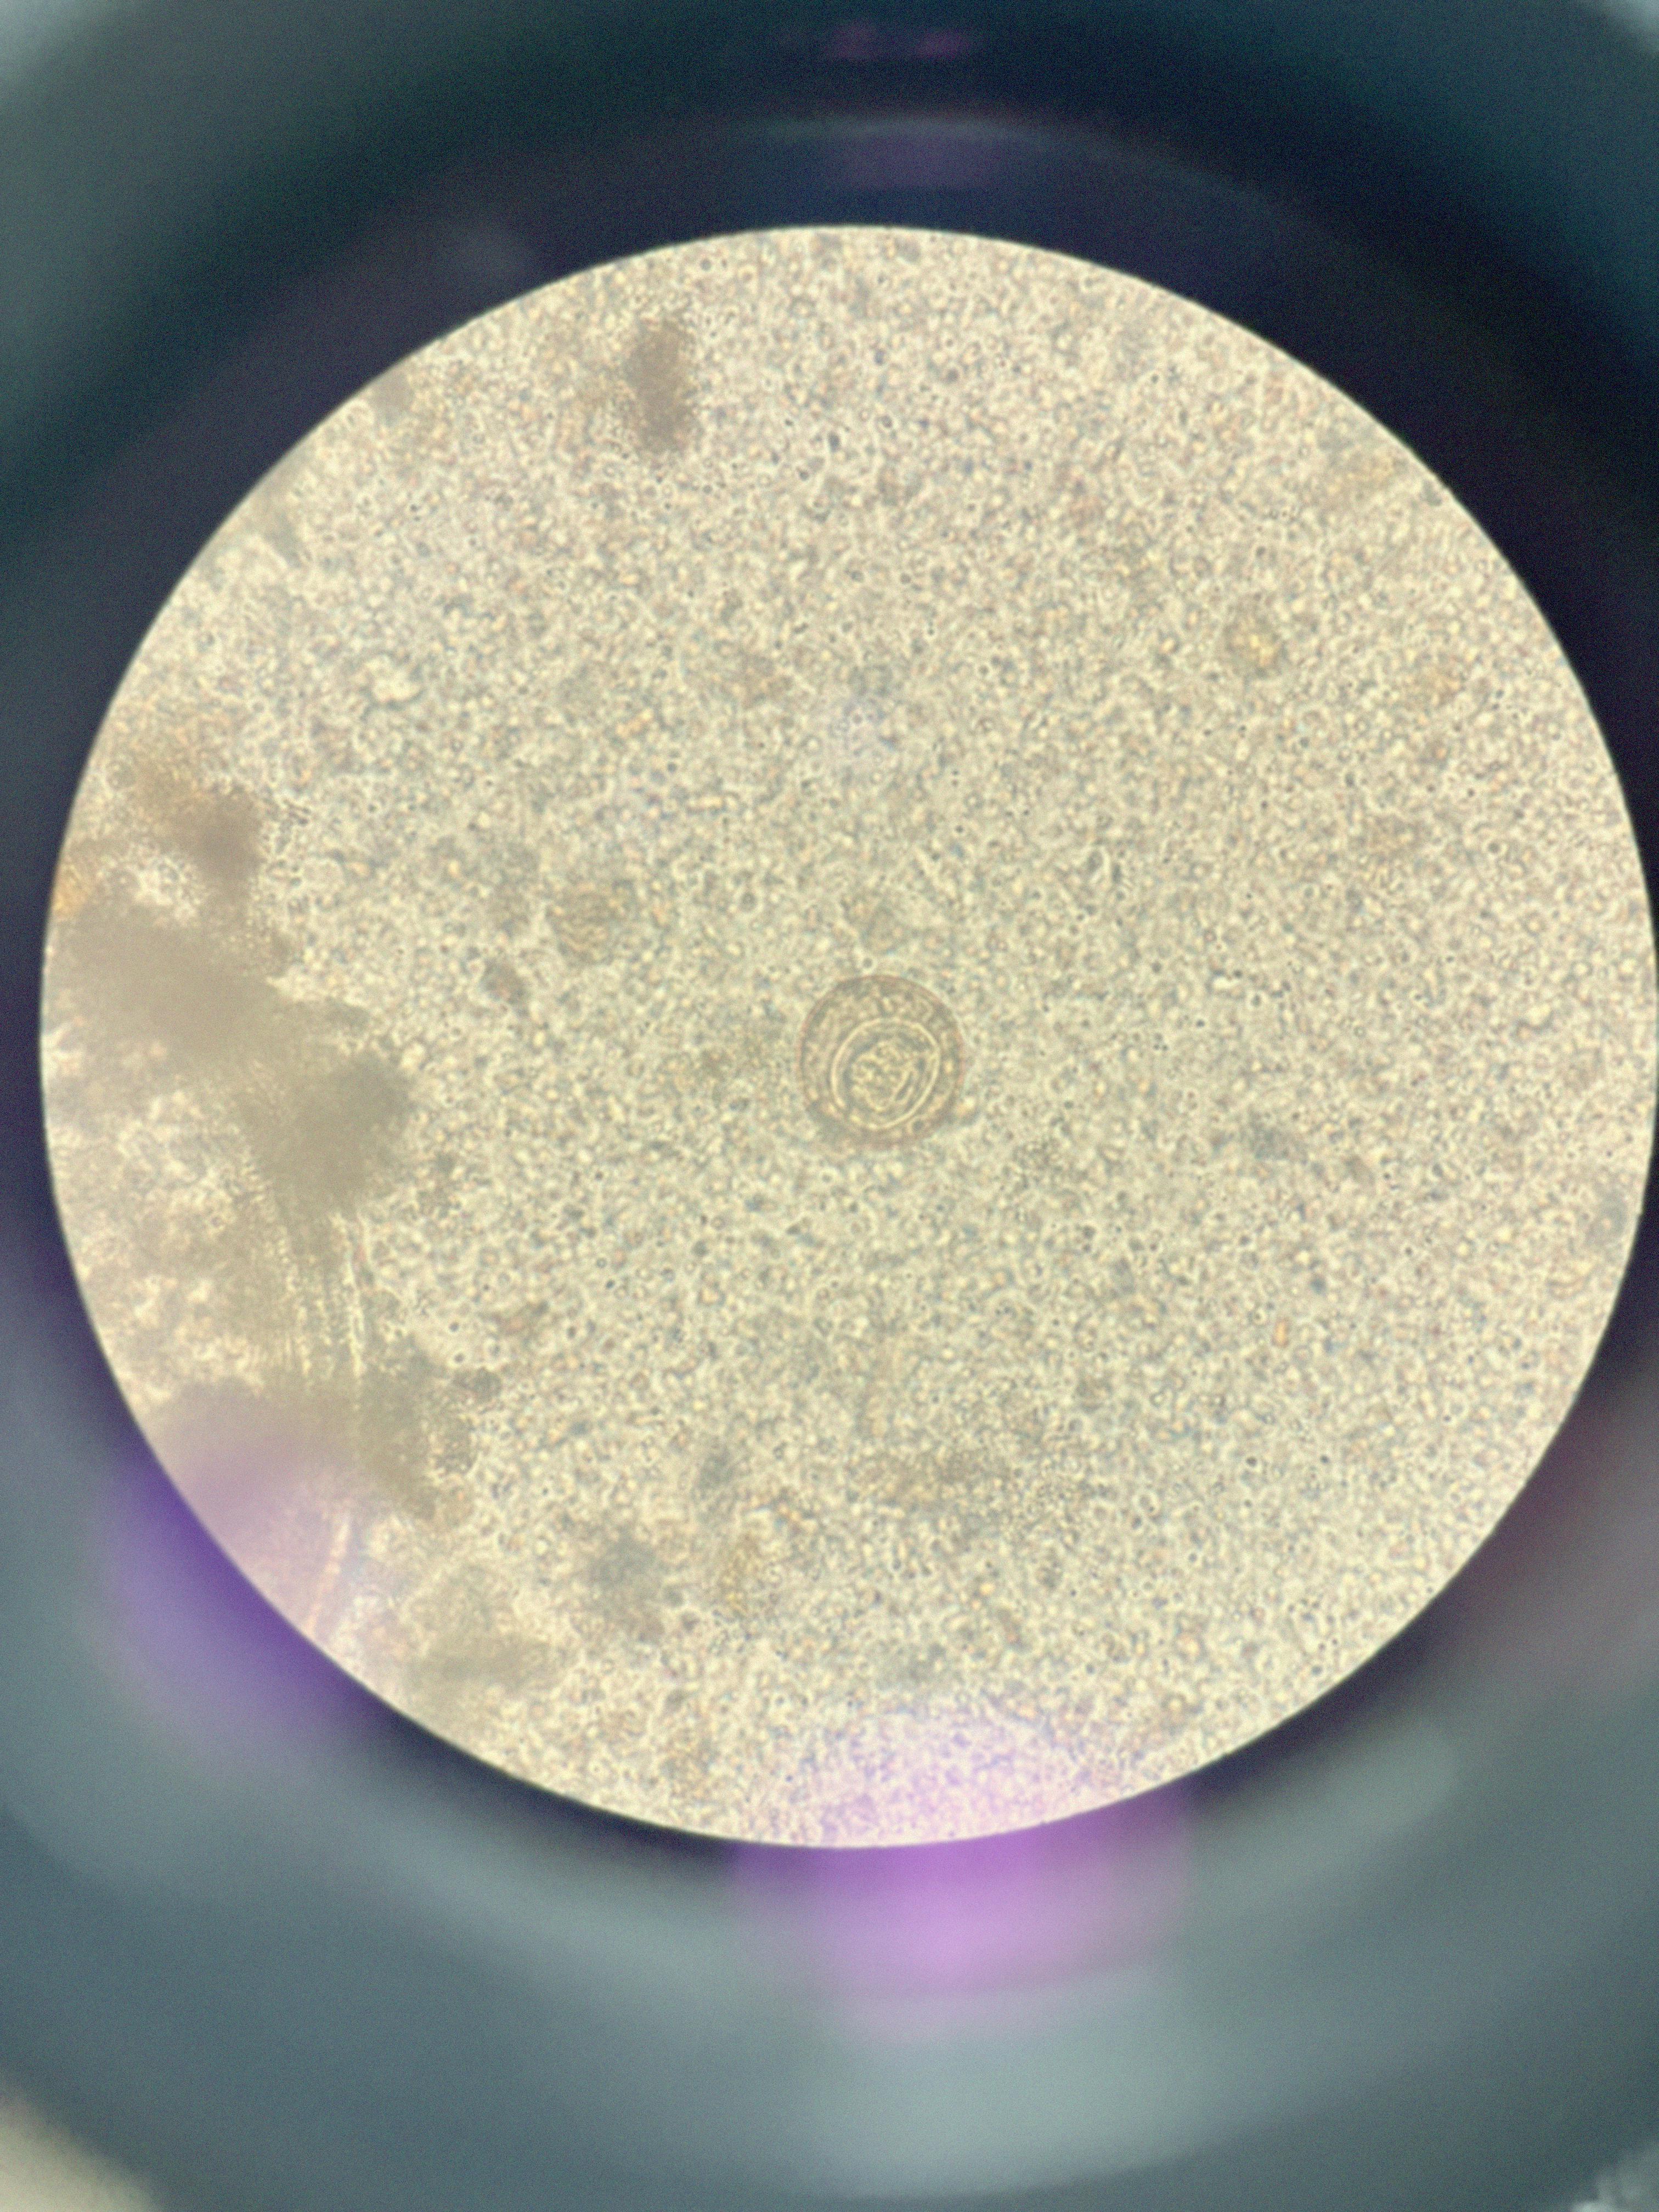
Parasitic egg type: Hymenolepis diminuta